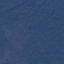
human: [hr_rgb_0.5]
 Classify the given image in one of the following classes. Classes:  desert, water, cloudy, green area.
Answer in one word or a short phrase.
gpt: green area